Interaction volume radius: 5 \u00c5
Interaction volume height: 10 \u00c5
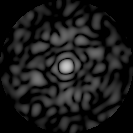
Disorder parameter: 0.8143